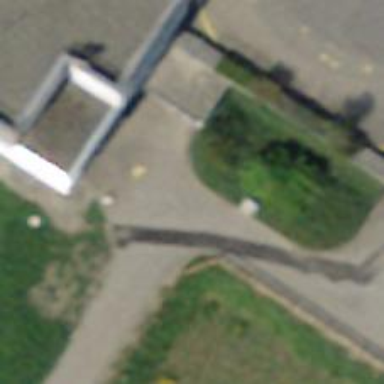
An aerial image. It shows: Driveway.